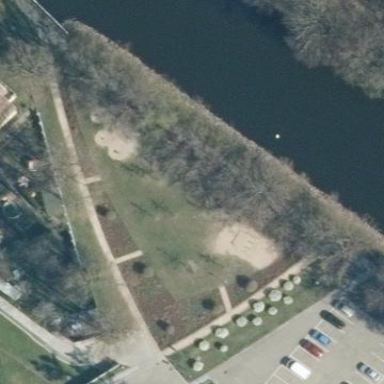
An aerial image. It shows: Park.